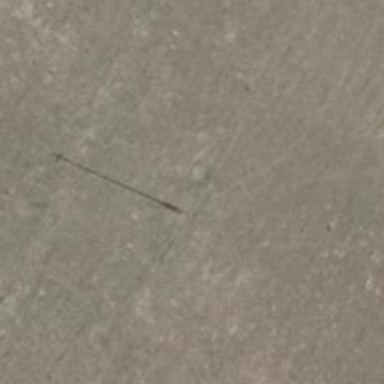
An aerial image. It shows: Power pole.